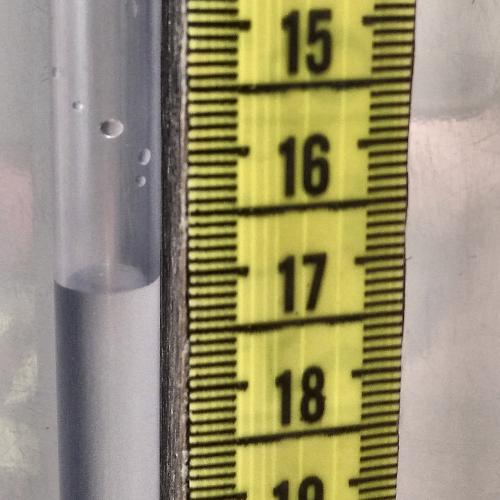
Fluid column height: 17.0 cm